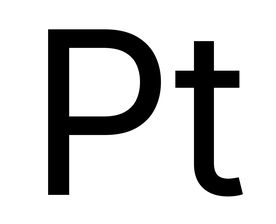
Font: Inter_Regular